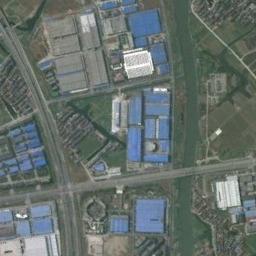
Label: industrial_area